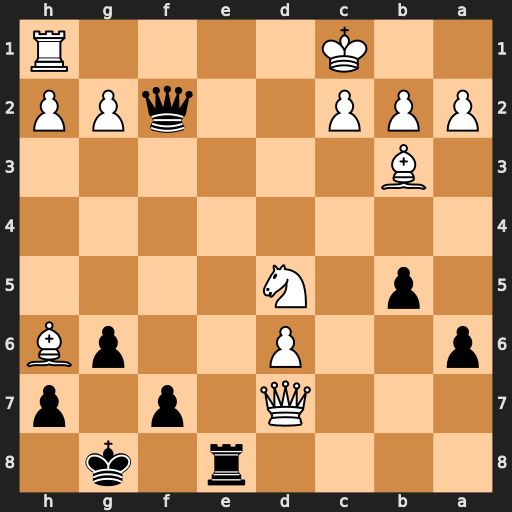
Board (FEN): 4r1k1/3Q1p1p/p2P2pB/1p1N4/8/1B6/PPP2qPP/2K4R
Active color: b
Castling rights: -
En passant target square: -
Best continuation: Re1+ Rxe1 Qxe1#